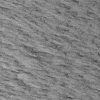
Atmospheric dust classification: not_dusty